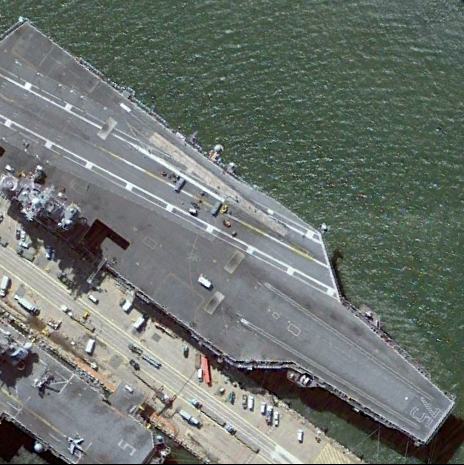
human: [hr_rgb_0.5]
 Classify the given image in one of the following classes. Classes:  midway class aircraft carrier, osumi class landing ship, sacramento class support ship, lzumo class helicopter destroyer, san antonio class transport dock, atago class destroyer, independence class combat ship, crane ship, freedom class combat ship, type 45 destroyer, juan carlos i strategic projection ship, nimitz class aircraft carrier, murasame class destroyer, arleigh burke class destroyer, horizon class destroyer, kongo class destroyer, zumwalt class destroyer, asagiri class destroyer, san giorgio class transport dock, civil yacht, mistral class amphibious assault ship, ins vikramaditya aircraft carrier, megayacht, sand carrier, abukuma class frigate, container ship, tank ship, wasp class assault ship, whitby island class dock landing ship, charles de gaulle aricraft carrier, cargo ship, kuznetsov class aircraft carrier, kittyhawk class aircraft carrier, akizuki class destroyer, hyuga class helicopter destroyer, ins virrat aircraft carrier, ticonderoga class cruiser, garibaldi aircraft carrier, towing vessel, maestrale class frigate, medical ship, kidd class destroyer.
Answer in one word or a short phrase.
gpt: Nimitz class aircraft carrier